Question: how can i do somehing like thhs:

I try things like this:
'''
<div class="servers">
<ul>
<li><span class="icon"></li>
<li><span class="text">Public server#1</span></li>
<li>IP: 88.88.88.87:270115</li>
<li><MAPA: de_dust2/li>
</ul>
</div>
'''
Also try things like:
'''
<li><span class="icon"></span><span class="text"> Public server#1</span></li><li><span class="text">IP:81.0.217.184:27020</span></li><li><span class="text">Mapa: de_dust2</span></li<span class="text">Hraci: 50/60</span></li>
'''
with CSS:
'''
.text {
display:inline-block;
overflow:hidden;
width: 170px;
height: 22px;
line-height: 22px;
}
'''
I know its stupid question but i am just lost i need to make same spaces betwween tihngs, and just dont know how to do it simply :)
If there is someone who can help me i will be really thanksfull
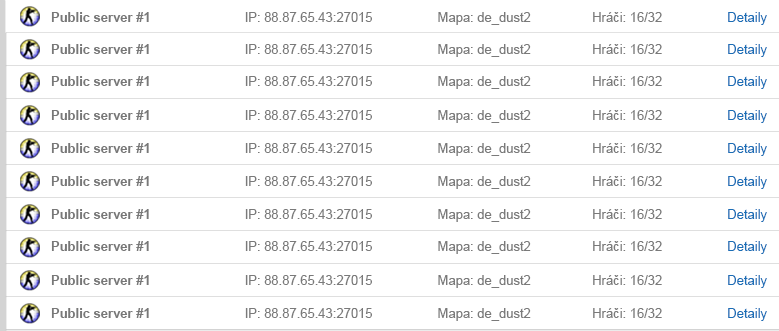
Answer: Using Table would be the best approach here. <URL>
'''
<table>
<tr>
<td><span class="icon"></span>Public Server#1</td>
<td>IP:87.45.26.27:27015</td>
<td>Mapa:de_dust2</td>
<td>Hraci: 16/32</td>
<td><a href="#">Detaily</a></td>
</tr>
...
</table>
'''
'''
tr {
display: block;
border-bottom: 1px solid #ccc;
}
td {
padding: 5px 20px;
white-space: nowrap;
}
.icon {
background: url(img.png) no-repeat;
background-size: 15px 15px;
padding-right: 20px;
}
'''